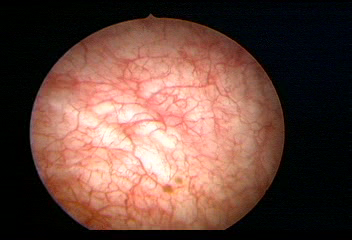
Modality: WLC
Class: Normal mucosa
Bladder cancer association: No